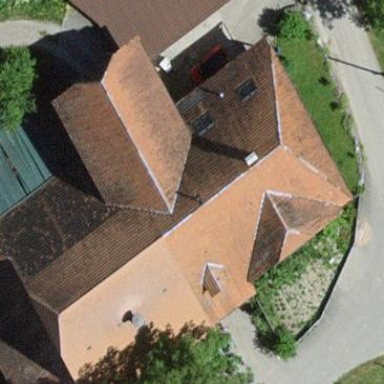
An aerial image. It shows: Farm building.